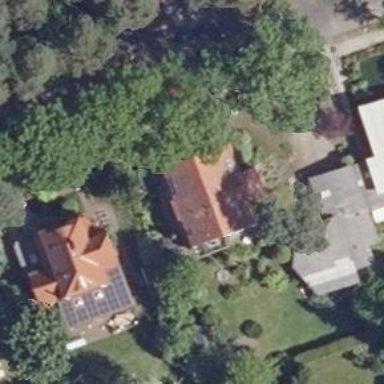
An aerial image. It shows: Detached building with beige exterior. The roof is gambrel-shaped and colored red.